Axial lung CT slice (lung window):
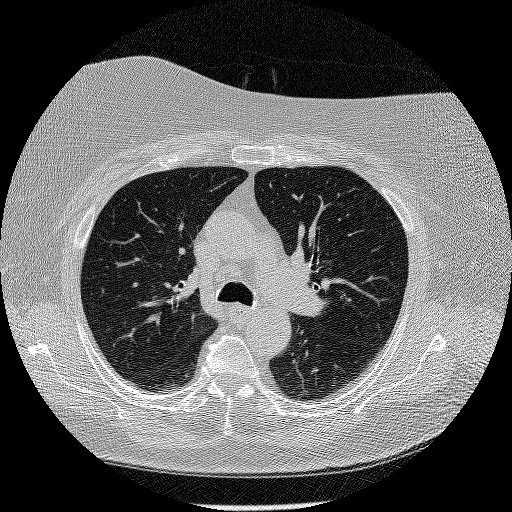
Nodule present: no